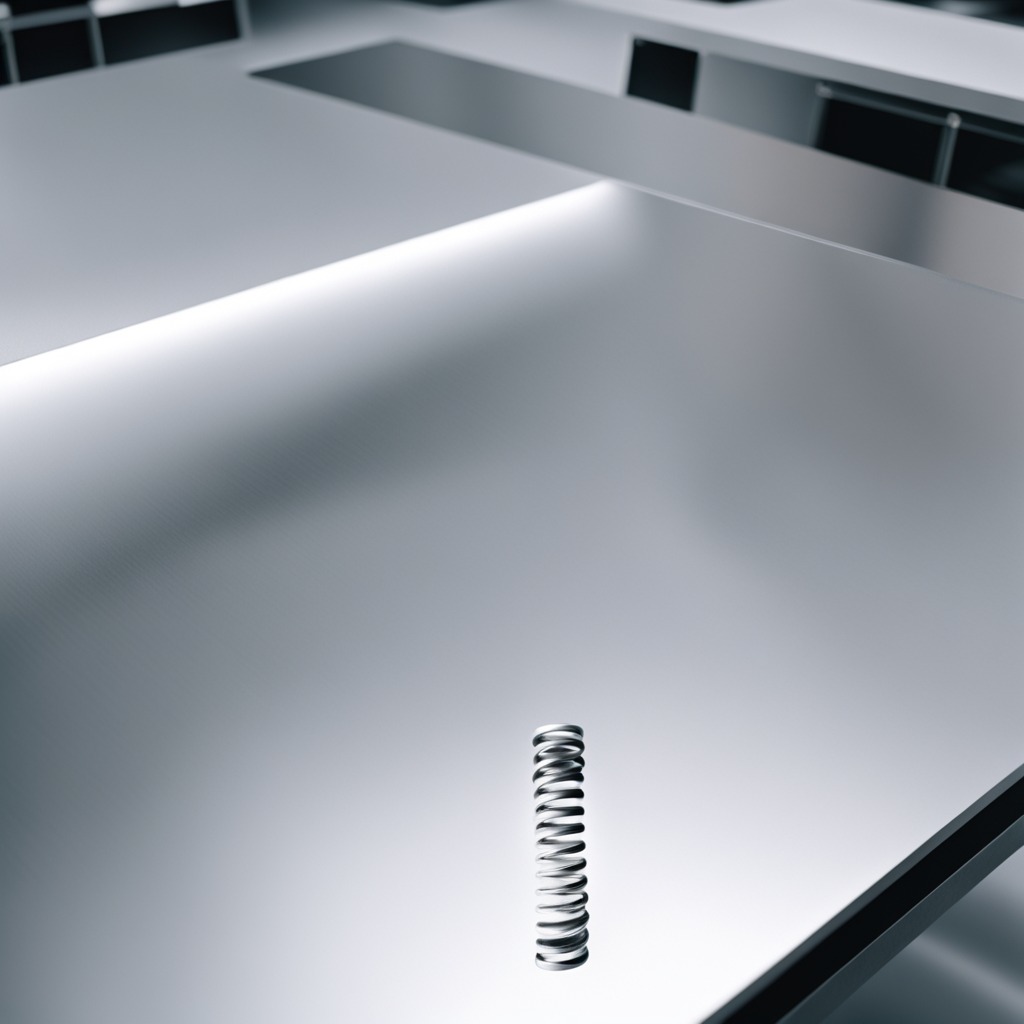
A coiled metal spring is lying on a stainless steel table in a high-end prototyping lab.